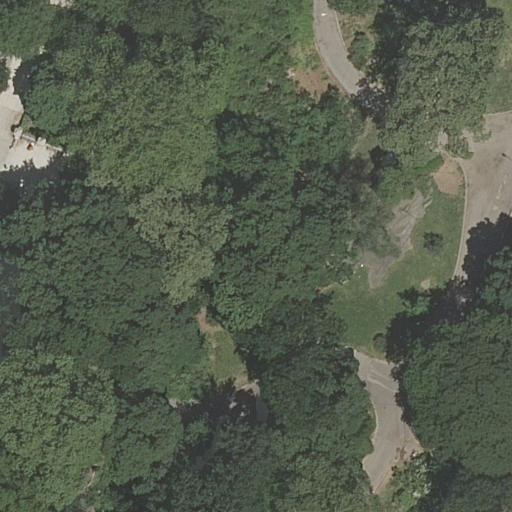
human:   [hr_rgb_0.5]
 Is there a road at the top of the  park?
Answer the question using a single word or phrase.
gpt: yes

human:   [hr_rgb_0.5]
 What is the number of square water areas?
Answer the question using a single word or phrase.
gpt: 0

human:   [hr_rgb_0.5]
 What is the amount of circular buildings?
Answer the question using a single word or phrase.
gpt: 0

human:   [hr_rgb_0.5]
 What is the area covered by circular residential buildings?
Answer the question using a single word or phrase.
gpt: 0m2

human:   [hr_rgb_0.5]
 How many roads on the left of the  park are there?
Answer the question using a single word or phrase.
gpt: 0

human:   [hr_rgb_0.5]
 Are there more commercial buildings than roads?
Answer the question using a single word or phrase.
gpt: no

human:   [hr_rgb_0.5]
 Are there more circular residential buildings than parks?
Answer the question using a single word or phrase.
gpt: no

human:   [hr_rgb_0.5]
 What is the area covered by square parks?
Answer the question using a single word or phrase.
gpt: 0m2

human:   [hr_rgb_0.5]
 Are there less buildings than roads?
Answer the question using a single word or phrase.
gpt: yes

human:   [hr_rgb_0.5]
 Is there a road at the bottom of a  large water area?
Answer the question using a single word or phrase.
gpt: no

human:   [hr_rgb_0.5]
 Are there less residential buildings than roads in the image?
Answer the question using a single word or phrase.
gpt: yes

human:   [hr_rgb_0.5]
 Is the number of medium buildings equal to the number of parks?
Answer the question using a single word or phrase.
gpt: no

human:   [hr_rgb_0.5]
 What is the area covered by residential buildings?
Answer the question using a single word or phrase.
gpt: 0m2

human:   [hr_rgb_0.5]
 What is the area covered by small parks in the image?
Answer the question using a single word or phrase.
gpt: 0m2

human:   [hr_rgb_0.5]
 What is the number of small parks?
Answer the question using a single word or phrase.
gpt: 0

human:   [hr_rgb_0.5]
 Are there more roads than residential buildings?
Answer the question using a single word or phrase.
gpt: yes

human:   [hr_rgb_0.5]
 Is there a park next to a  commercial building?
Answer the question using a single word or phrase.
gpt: no

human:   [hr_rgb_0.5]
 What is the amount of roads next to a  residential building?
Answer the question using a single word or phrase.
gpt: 0

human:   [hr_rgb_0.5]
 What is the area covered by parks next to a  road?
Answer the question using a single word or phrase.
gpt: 10345m2

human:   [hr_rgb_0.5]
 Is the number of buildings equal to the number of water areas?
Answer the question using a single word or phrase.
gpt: yes

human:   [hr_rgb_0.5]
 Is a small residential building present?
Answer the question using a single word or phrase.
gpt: no

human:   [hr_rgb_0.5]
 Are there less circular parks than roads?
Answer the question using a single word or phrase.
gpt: yes

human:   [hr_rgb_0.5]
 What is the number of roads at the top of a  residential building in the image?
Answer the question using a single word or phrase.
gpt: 0

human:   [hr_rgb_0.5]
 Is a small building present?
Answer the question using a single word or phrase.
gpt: no

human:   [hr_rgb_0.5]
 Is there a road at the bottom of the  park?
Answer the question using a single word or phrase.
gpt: no

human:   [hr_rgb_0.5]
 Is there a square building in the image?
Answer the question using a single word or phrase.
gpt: no

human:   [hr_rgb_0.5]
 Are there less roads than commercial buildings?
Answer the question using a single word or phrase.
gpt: no

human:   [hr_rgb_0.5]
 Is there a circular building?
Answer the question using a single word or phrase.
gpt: no

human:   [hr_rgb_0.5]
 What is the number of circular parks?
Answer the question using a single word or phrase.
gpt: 0

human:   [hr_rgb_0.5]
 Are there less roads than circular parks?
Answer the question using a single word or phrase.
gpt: no

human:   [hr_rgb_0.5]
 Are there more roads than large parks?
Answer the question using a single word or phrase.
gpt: yes

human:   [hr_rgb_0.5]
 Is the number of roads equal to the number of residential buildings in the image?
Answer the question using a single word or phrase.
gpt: no

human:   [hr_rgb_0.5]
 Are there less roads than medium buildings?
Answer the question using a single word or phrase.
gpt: no

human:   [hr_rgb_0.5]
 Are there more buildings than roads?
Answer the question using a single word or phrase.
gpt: no

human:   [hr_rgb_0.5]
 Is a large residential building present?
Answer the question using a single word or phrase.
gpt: no

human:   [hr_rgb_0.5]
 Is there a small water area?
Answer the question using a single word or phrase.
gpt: no